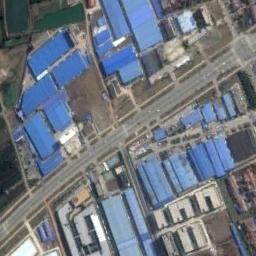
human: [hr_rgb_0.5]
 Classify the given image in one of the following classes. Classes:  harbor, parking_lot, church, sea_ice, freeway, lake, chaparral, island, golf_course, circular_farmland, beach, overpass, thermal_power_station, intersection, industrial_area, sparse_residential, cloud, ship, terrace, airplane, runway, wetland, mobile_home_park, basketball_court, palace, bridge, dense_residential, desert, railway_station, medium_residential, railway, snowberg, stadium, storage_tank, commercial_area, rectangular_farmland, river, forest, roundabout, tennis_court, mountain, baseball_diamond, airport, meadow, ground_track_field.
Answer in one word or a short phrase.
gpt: industrial_area